Question: I have text in spans which is wrapping strangely. Ive worked out that if I indent the html it fixed the issue.
This is fine:
'''
<div class="value">
<span>56959 bqCYXFYS</span>
<span>MBIaLbJm</span>
<span>SW6 6PN</span>
</div>
'''
This is not:
'''
<div class="value"><span>56959 bqCYXFYS</span><span>MBIaLbJm</span><span>SW6 6PN</span></div>
'''
This CSS is just for illustrative purposes:
'''
.value {
background: grey;
}
span:first-of-type {
color: red;
}
span:nth-of-type(2) {
color: green;
}
span:nth-of-type(3) {
color: gold;
}
'''
In the screenshots below ive manually shrunk div.value to make the text wrap. The top screenshots of the indented code is correct, and the 2nd screenshots of unindented code are wrapping in the strange way that I need to prevent.
How can I solve this with CSS only? I cant change the HTML structure at all.

Unindented code example: <URL>
Indented code example: <URL>
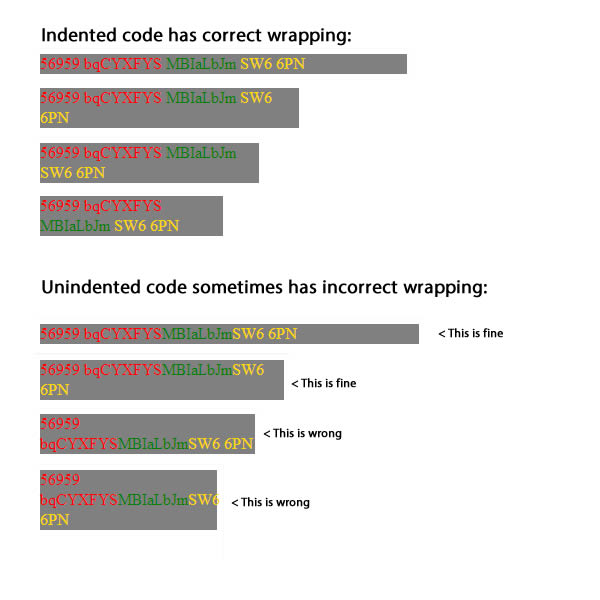
Answer: Wrapping occurs when there's whitspace, but since you do not have whitespace (even newline and tabs) between your spans, it's all one "word" that will not break.
As far as breaking, these are identical:
'''
<div class="value"><span>56959 bqCYXFYS</span><span>MBIaLbJm</span><span>SW6 6PN</span></div>
<div class="value">56959 bqCYXFYSMBIaLbJmSW6 6PN</div>
'''
To solve it and keep your spans as you can add a space after the spans using a ':after' pseudo element:
'''
span:after {content:' ';}
'''
Here's your new fiddle: <URL>